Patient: sex M, age 72
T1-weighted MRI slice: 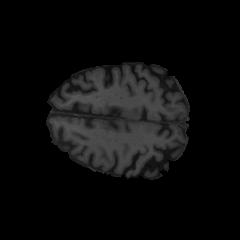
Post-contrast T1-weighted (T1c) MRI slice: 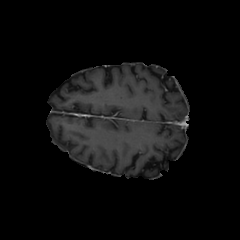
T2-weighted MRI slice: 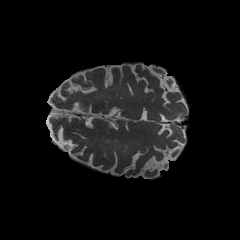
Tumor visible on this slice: no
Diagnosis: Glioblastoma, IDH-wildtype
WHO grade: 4